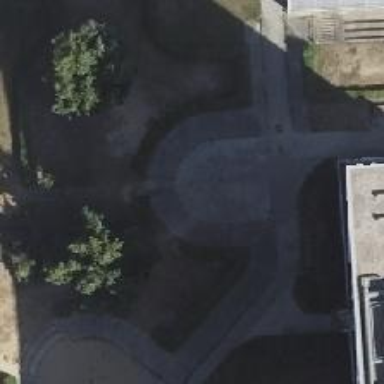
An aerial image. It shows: Concrete ramp.